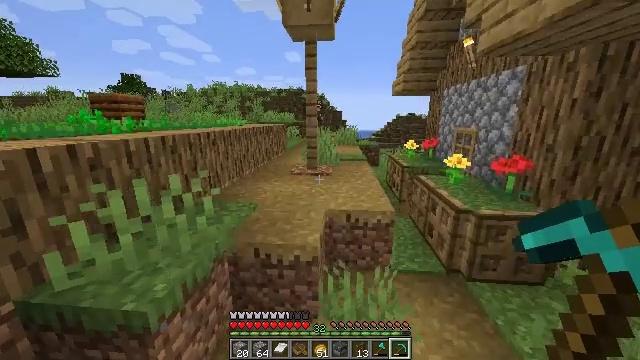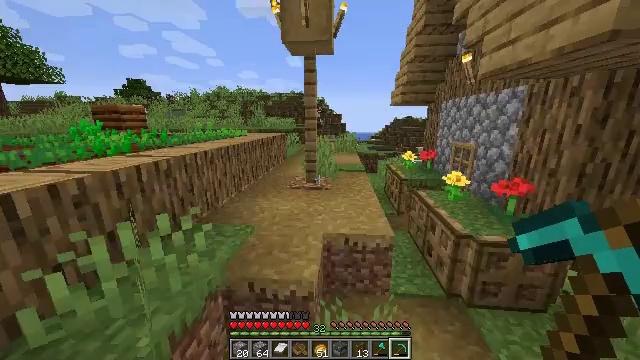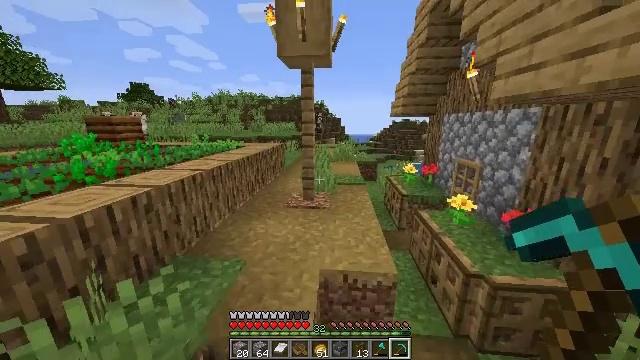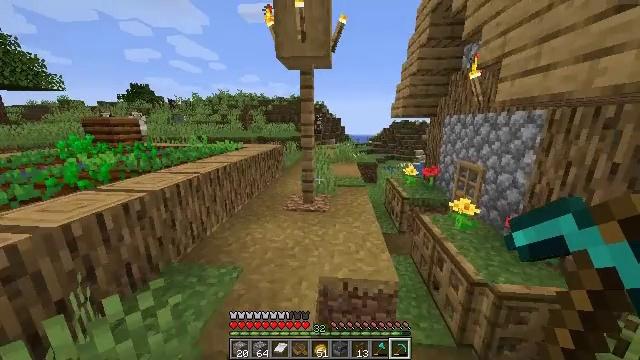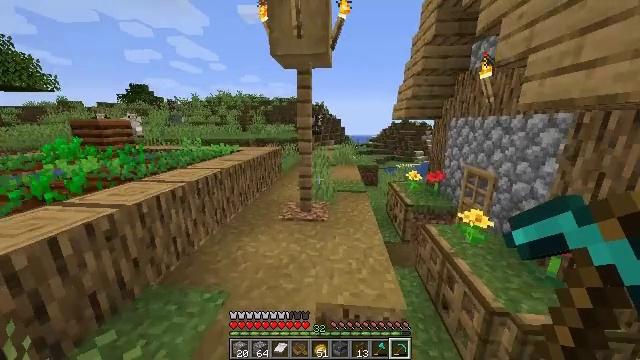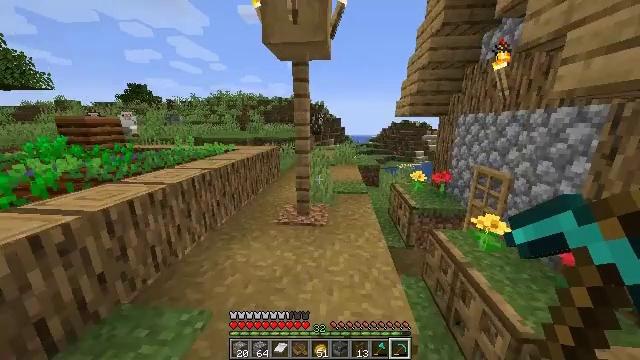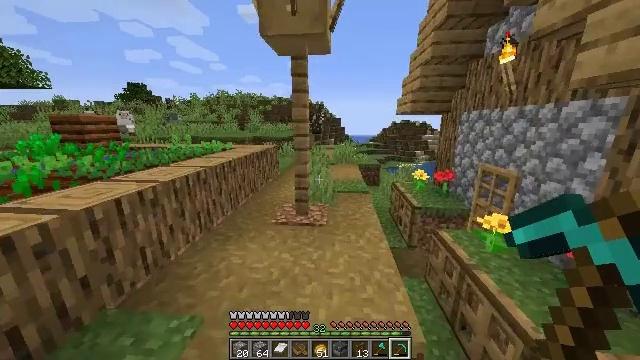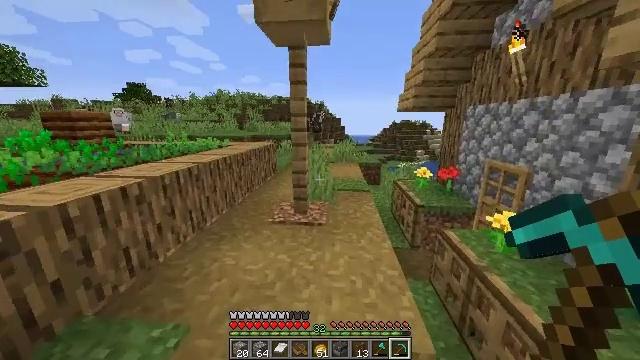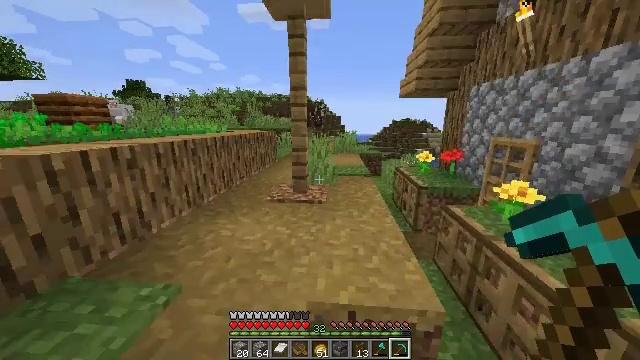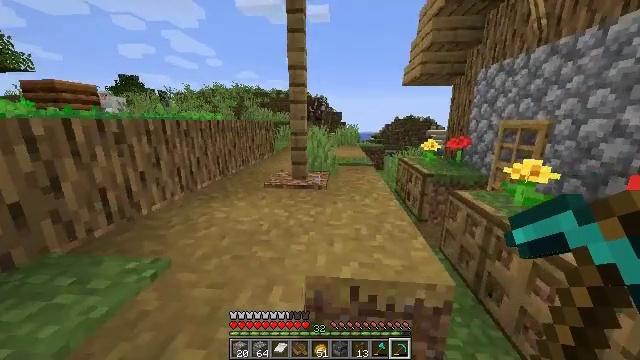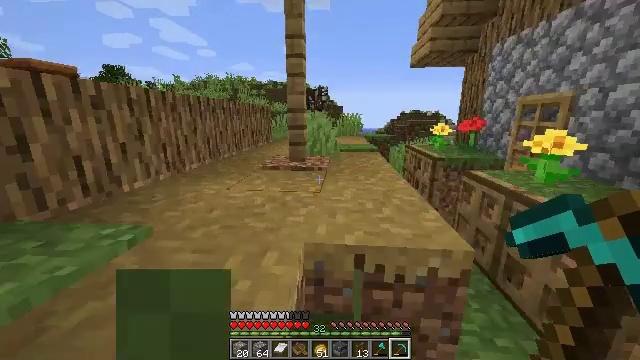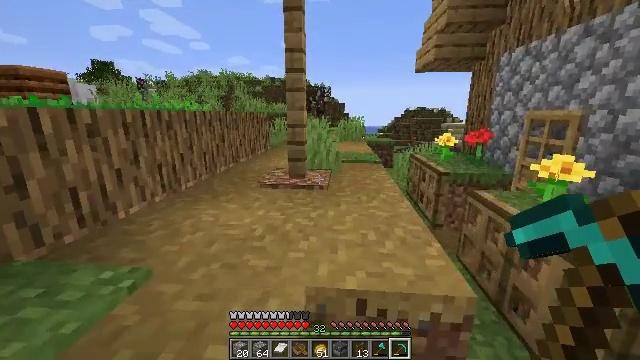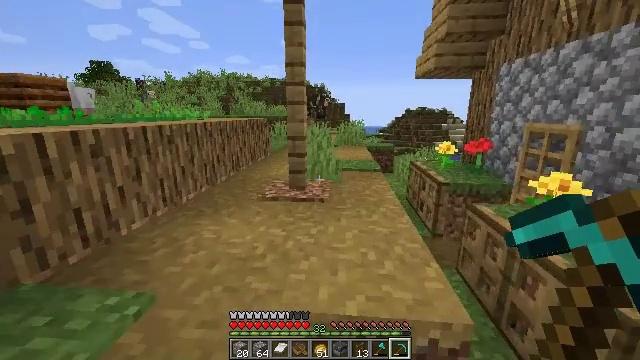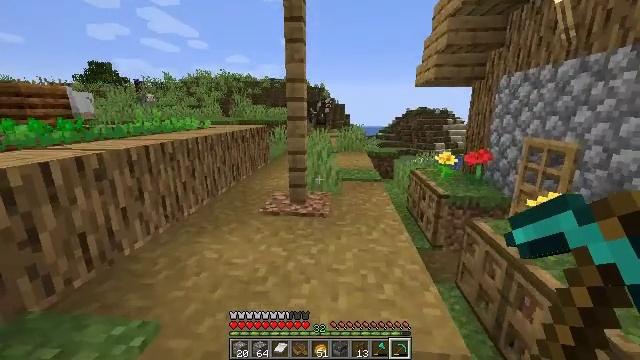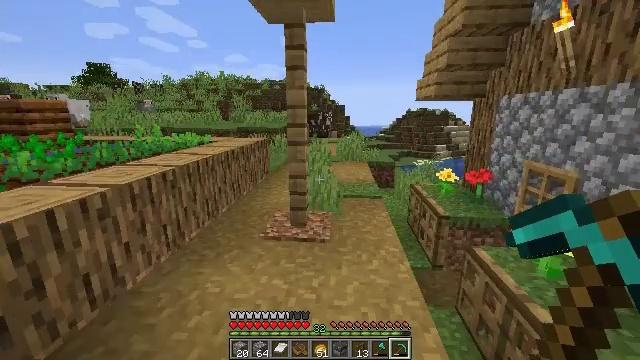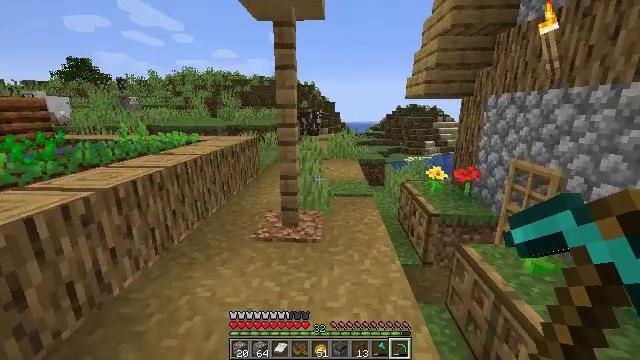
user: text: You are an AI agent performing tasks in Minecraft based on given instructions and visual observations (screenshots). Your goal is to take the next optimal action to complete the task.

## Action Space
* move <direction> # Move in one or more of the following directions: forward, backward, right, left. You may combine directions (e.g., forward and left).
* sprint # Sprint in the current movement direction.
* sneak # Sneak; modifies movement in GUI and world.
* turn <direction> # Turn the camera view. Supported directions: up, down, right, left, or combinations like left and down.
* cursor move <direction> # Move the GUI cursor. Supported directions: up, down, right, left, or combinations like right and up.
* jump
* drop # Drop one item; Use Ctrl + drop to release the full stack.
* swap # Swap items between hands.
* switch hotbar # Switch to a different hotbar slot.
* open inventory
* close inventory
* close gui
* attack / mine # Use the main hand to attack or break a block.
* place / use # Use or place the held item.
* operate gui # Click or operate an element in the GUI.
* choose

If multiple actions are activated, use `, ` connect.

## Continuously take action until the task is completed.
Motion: motion action
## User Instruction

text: Mine the fully grown carrots.
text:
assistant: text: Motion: move forward, sprint, jump
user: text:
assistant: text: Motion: move forward, jump
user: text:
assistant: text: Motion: move forward, jump
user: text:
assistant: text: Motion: move forward, jump
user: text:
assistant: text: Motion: move forward, jump
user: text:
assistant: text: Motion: move forward, jump
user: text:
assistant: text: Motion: move forward, jump
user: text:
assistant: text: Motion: move forward, sprint, jump
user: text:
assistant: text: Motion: move forward, sprint, jump
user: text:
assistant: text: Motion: move forward, sprint, jump
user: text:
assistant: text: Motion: move forward, sprint, jump
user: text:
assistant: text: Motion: move forward, sprint, jump
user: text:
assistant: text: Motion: move forward, jump
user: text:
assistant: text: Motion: move forward, jump
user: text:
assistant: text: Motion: move forward, turn right, jump
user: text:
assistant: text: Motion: move forward, turn right and down, jump
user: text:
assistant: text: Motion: move forward, turn right, jump
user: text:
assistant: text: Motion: move forward, jump
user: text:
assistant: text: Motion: move forward, jump
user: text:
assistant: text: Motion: move forward, jump
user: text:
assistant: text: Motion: move forward, turn left
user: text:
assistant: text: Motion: move forward, turn left
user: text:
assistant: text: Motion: move forward, turn left and up
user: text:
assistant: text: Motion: move forward, turn left and up
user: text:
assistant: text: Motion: move forward, turn left and up
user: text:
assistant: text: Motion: move forward, turn left
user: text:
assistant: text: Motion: move forward, turn left
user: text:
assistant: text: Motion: move forward, turn left and down
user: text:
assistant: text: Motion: move forward, turn left and down
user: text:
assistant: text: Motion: move forward, turn left and down